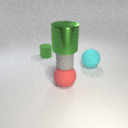
small gray rubber cylinder above large red rubber sphere